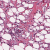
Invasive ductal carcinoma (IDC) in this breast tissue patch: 1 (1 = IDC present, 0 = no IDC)